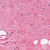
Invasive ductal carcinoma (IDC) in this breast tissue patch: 0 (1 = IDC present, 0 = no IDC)